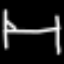
Label: bed